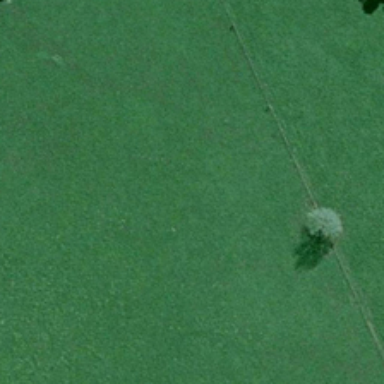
Several green trees are near a piece of green meadow with a tree in it .